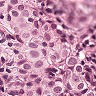
Metastatic tissue present: yes